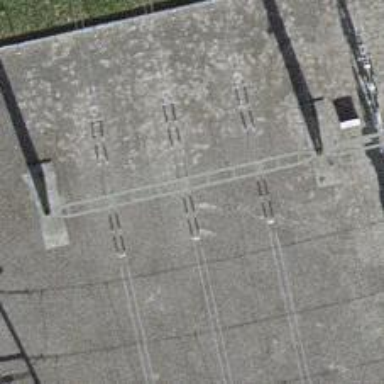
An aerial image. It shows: Insulator used in power systems.